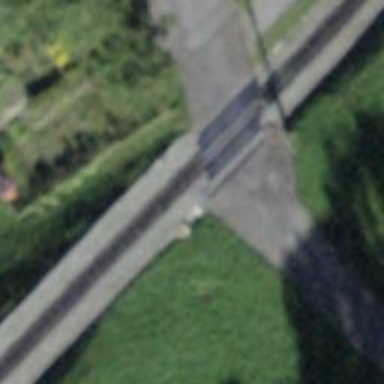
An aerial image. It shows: Railway crossing.